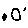
Label: moon